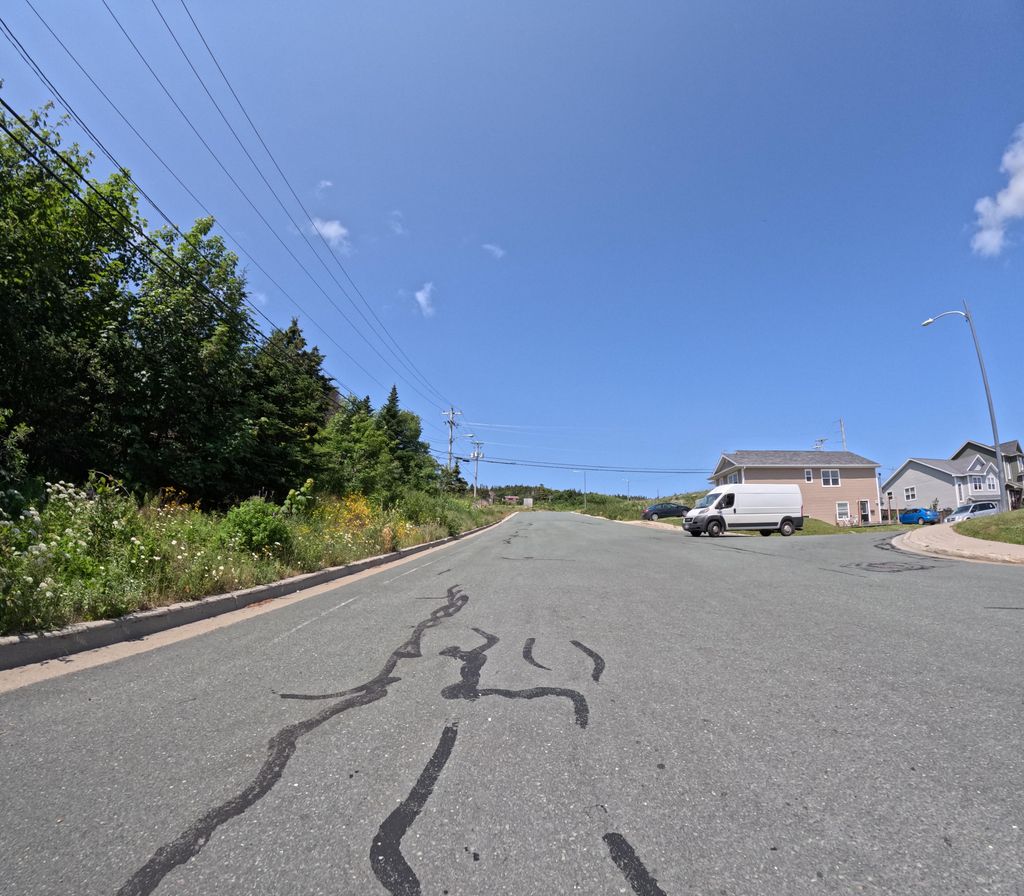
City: st_johns